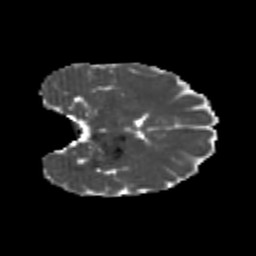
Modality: MD
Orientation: coronal
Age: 25
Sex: female
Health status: healthy
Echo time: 0.074 s